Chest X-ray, AP view. Patient: 57 years old, sex M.
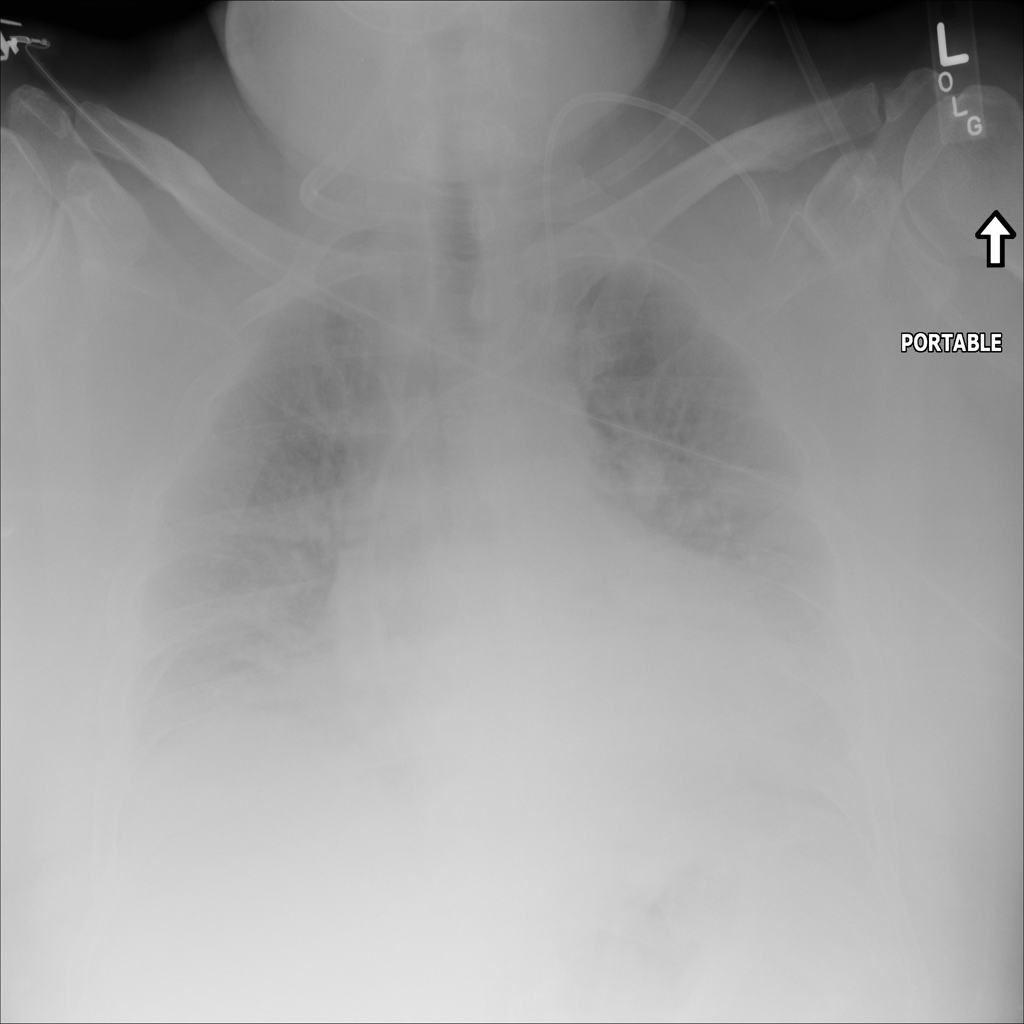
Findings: No Finding